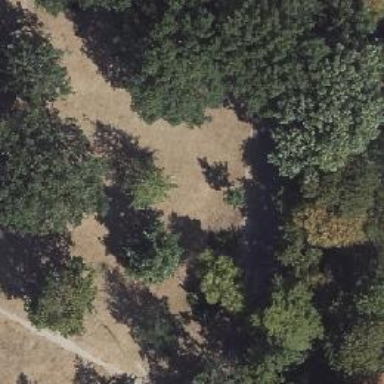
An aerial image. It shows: Park with broadleaved deciduous trees.